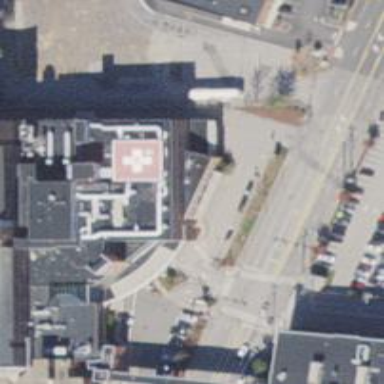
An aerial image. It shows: Entrance designated for emergency wards.